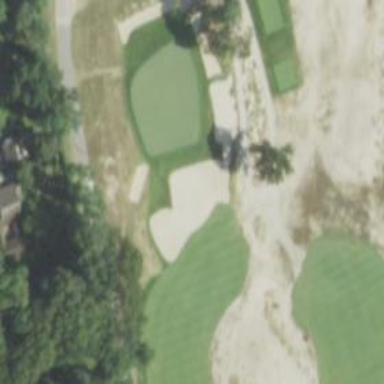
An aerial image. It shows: Area with grass used as rough in golf course.